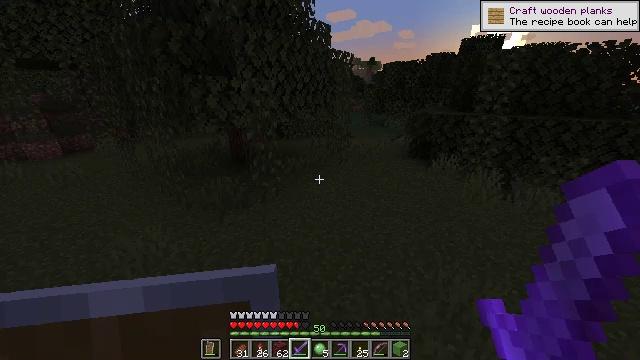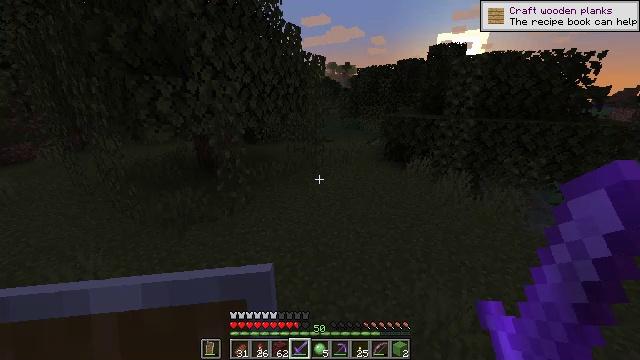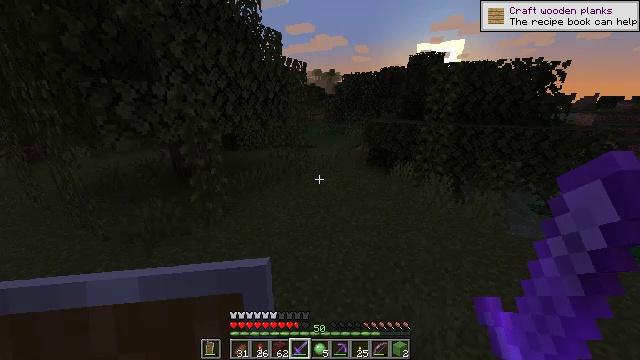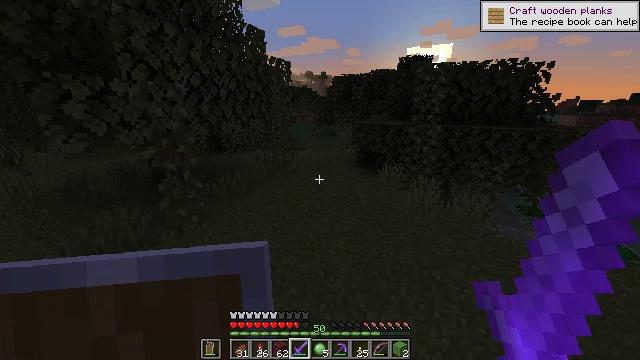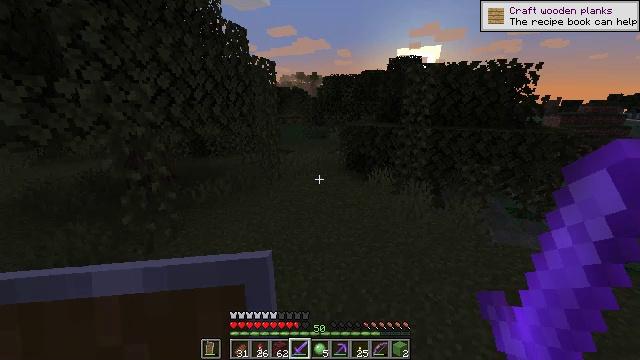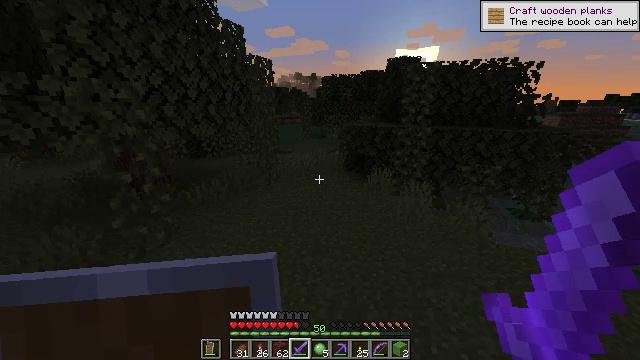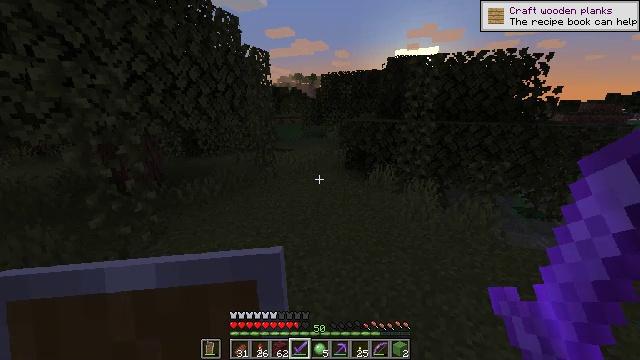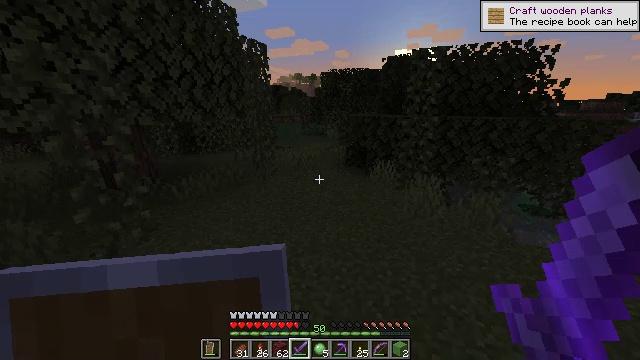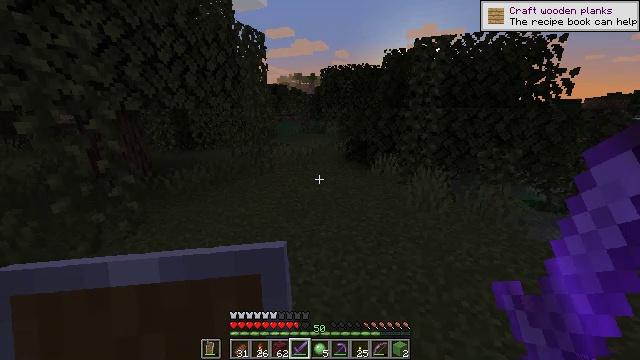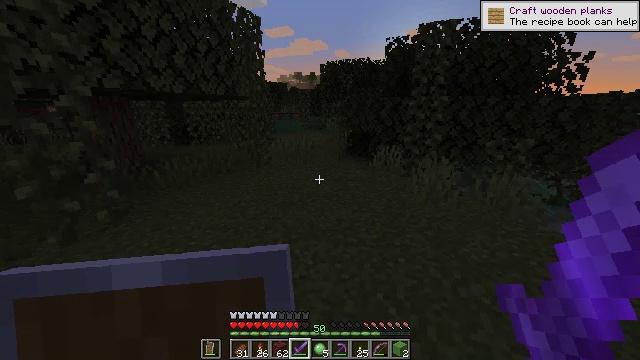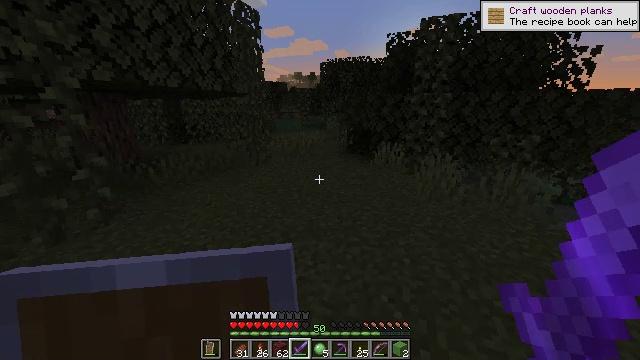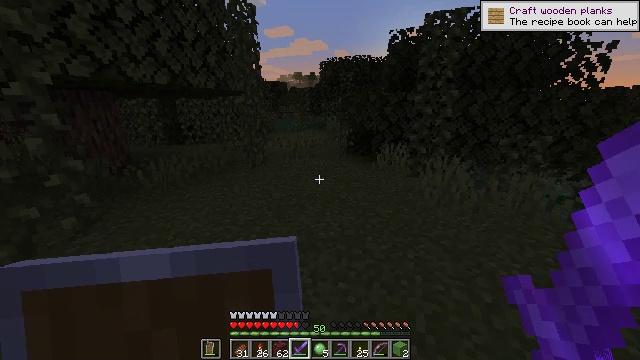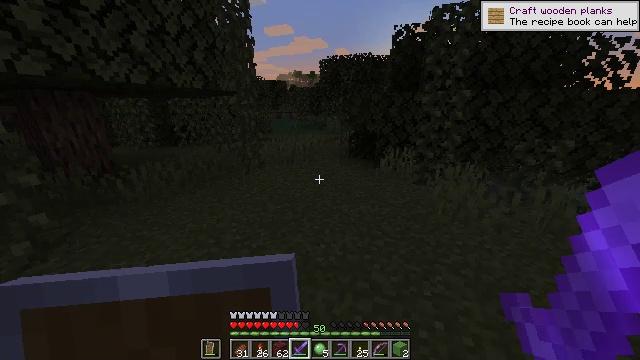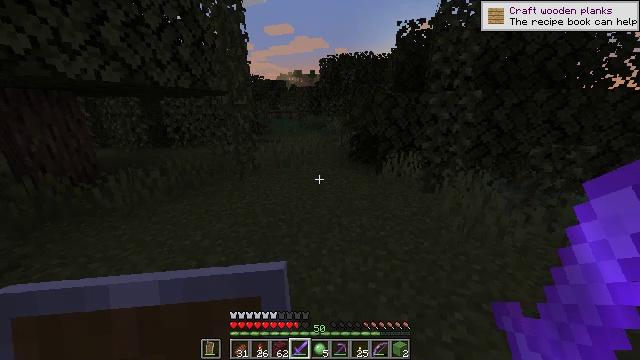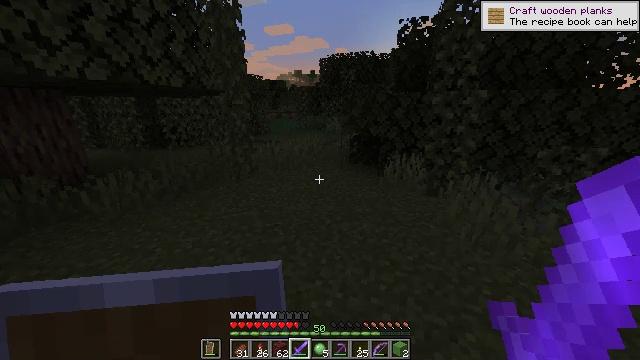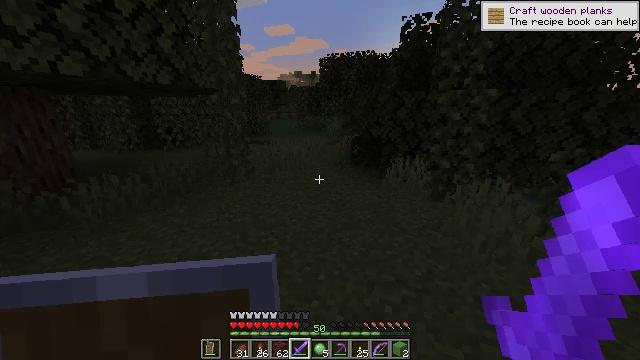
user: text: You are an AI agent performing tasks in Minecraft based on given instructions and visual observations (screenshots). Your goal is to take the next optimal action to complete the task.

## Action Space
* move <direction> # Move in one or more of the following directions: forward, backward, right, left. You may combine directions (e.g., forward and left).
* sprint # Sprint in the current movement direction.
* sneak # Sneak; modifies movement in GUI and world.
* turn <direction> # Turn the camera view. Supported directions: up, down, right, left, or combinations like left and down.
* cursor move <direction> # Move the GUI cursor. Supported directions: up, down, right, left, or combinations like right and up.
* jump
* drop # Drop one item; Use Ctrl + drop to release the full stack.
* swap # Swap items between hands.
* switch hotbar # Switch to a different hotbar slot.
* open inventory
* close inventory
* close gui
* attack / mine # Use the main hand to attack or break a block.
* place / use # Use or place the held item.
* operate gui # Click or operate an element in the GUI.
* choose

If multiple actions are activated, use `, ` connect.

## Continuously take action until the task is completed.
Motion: motion action
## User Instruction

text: Kill enemies.
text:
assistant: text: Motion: move forward and move right, turn right
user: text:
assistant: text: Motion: move forward and move right, turn right and up
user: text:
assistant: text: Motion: move forward and move right, turn right
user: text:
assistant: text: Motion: move forward, turn right
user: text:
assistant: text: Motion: move forward
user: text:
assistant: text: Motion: move forward
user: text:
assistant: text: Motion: move forward
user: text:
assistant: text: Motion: move forward
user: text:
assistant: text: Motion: move forward
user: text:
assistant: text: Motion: move forward
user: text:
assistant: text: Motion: move forward
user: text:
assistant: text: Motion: move forward
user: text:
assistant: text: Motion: move forward
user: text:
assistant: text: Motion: move forward
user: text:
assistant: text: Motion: move forward
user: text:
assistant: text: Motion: move forward
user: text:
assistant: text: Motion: move forward
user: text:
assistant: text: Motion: move forward
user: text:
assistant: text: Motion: move forward
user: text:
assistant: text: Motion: move forward
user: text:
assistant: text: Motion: move forward
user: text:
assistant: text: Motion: move forward
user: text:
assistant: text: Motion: move forward
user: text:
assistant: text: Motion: move forward
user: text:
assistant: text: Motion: move forward
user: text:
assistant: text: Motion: move forward
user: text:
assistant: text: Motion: move forward, turn left
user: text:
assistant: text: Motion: move forward, turn left
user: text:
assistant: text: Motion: move forward, turn left, jump
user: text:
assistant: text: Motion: move forward, jump